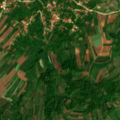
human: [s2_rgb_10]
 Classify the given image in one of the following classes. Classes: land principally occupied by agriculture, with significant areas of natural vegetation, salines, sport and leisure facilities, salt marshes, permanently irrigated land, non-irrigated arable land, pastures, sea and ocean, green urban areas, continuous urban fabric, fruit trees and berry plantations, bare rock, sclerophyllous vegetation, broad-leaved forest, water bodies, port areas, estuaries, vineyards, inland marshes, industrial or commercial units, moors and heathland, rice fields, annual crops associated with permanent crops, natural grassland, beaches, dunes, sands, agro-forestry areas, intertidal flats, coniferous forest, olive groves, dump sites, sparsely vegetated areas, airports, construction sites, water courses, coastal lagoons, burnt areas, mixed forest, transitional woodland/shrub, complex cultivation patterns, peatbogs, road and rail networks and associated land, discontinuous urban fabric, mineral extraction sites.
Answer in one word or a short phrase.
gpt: non-irrigated arable land, complex cultivation patterns, land principally occupied by agriculture, with significant areas of natural vegetation